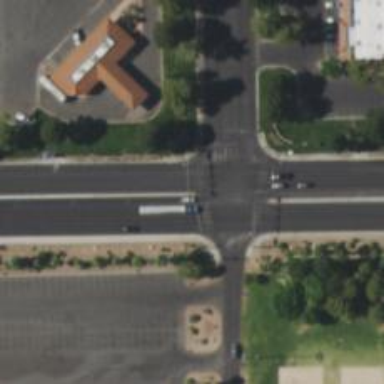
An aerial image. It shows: Solid stop line on the road.